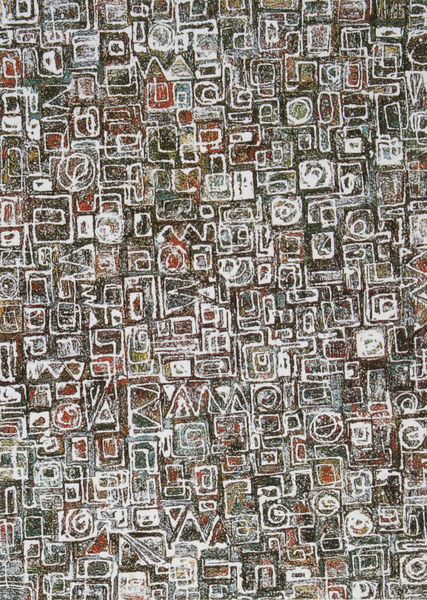
Titel: Composition
Künstler: Lee Krasner
Standort: Philadelphia (Pennsylvania)
Institution: Philadelphia Museum of Art
Schlagwörter: grün, orange, weiss, ölbild, muster, ornament, wellen, abstrakt, modern, formen, linien, abstraktion, rechtecke, rechteck, paul, kreise, quadrate, dreiecke, klee, paul klee